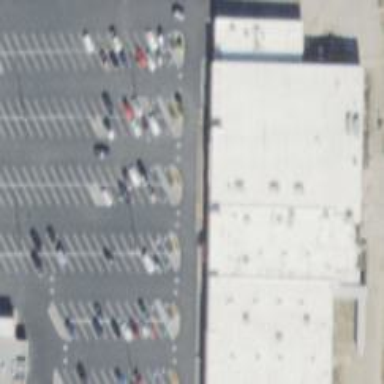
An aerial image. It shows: Supermarket located in building.